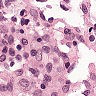
Metastatic tissue present: no